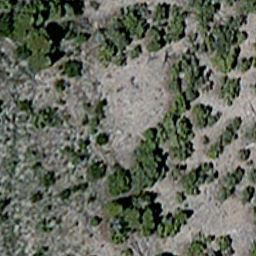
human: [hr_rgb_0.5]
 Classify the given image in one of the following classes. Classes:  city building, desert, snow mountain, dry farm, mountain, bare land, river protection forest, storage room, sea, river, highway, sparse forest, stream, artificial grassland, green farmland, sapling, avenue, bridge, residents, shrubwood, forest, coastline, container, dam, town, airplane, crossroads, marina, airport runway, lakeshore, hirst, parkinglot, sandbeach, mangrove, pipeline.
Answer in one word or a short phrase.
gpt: sparse forest